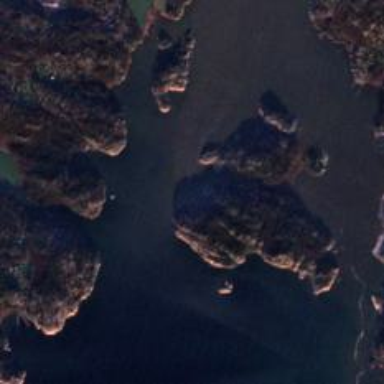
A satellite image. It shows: Beautiful bay with natural surroundings.